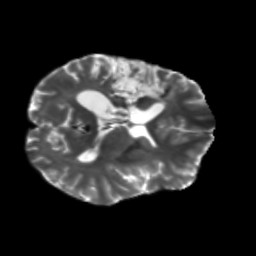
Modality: T2w
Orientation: axial
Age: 39
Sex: male
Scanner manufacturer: siemens
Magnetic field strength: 3 T
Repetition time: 5.25 s
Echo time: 0.08 s